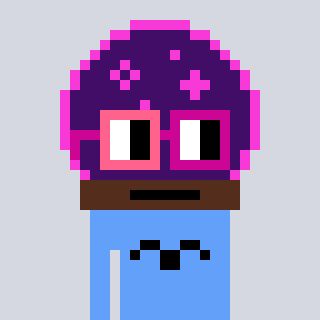
a pixel art character with square pink and red glasses, a crystalball-shaped head and a blue-colored body on a cool background